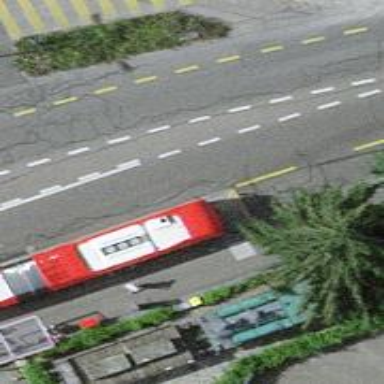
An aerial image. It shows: Bus stop with designated stop position for public transport.